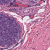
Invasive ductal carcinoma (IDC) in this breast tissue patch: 0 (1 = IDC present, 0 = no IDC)